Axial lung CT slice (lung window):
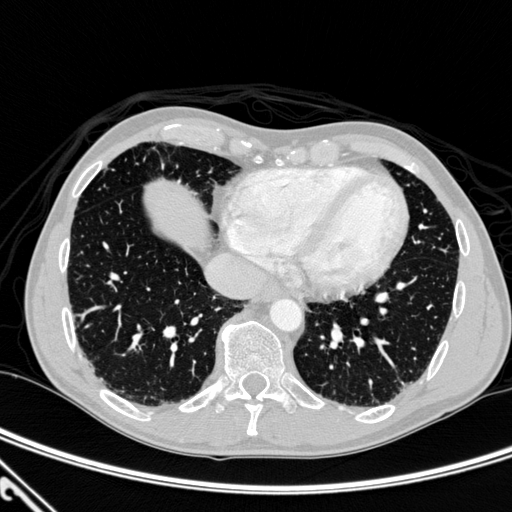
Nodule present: no